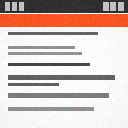
Screen state: on